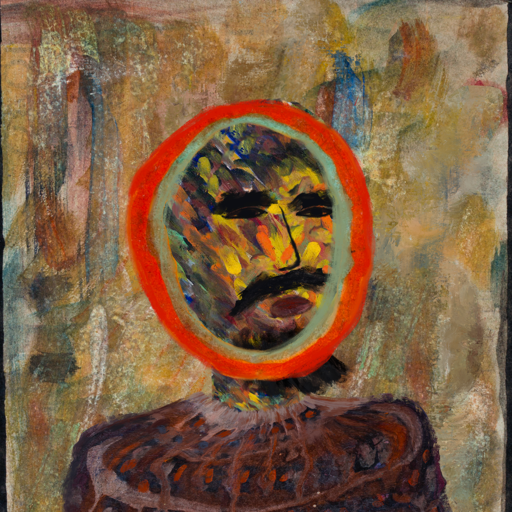
Background: Pipe, Head And Neck Side: An_Impression, Face Side: Mosgoul, Bust: Hypocrite, Hair Side: Sisters, Head Accessory: Blank, Second Necklace: Blank, Necklace: Blank, Baby: Blank